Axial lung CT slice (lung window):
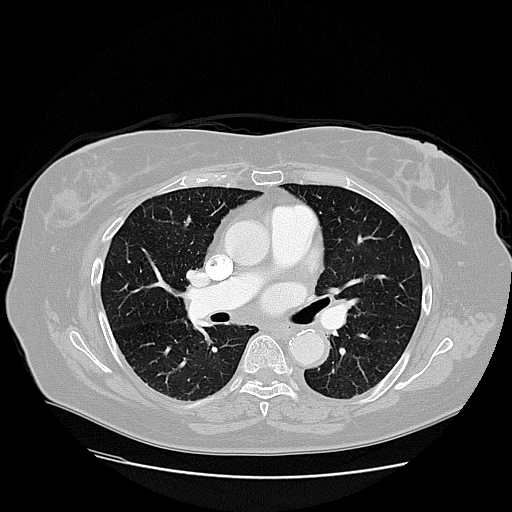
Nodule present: no